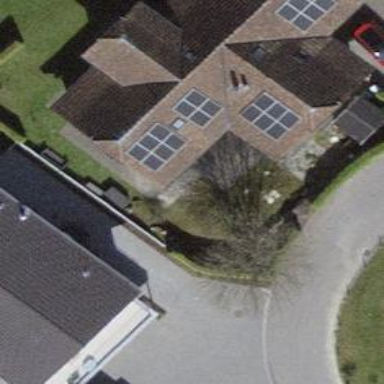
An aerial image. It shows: Solar power generator utilizing photovoltaic technology with solar photovoltaic panels.